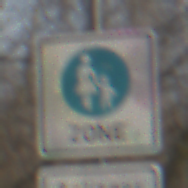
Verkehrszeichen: BeginnFussgaengerzone
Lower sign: PersonengruppenFrei1
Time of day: MorningAfternoon
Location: Outdoor (Nature)
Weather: Clear
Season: Winter
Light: Natural